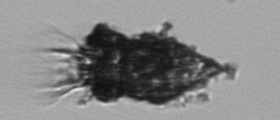
Label: Tintinnopsis